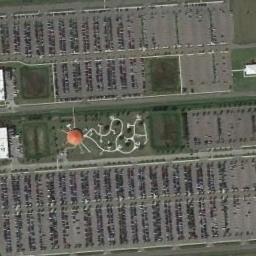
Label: parking_lot